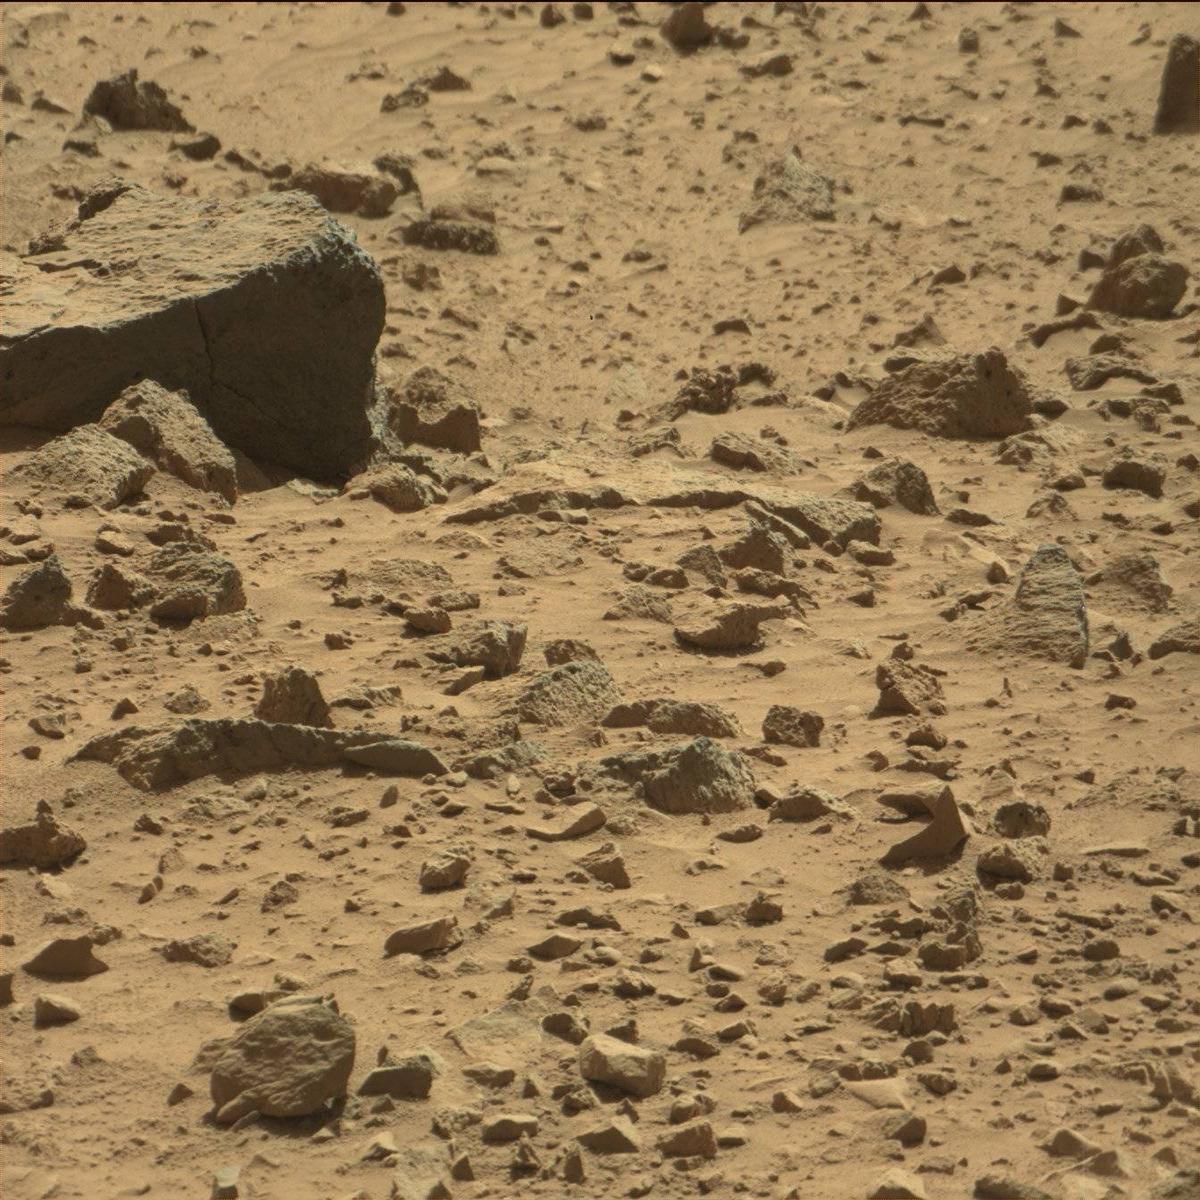
Terrain classes present: Bedrock, Rock, Sand / Soil